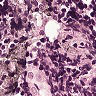
Metastatic tissue present: no